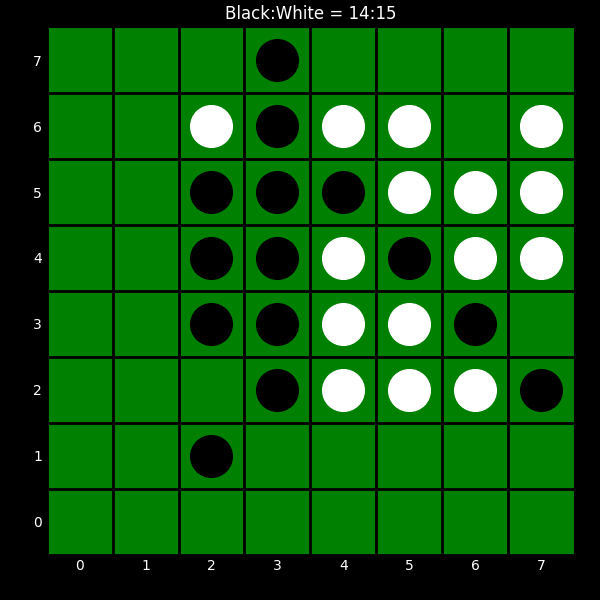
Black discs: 14
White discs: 15